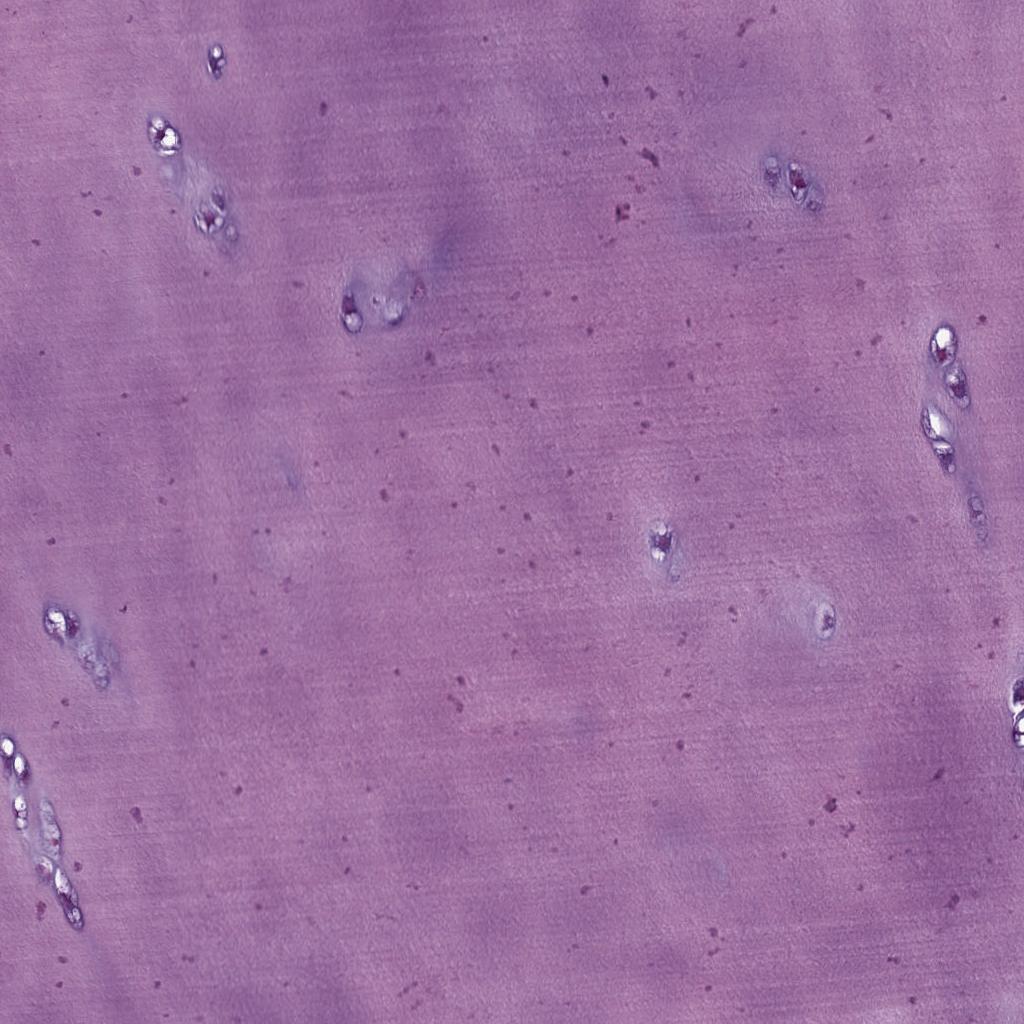
Label: Non-Tumor